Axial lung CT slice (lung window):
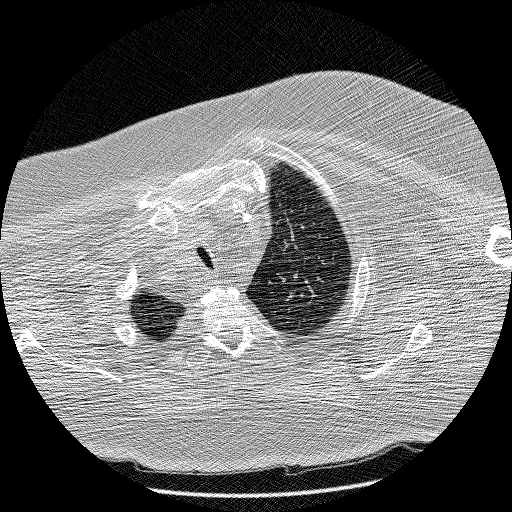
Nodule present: no